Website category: sports
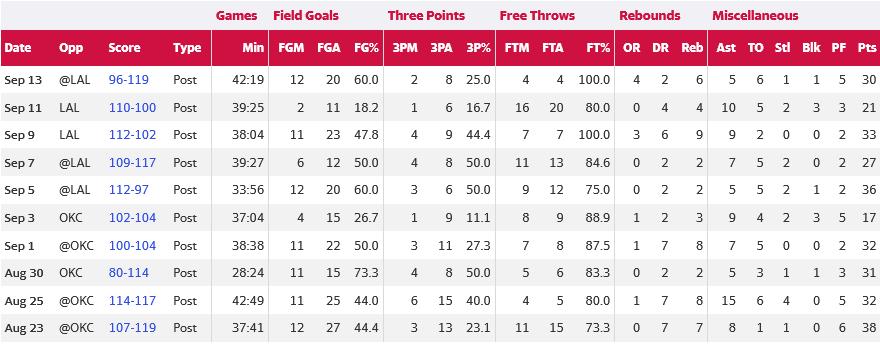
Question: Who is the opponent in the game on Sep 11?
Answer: LAL

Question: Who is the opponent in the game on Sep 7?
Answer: LAL

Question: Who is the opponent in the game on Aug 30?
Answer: OKC

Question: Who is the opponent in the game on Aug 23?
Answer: OKC

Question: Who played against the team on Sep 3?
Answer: OKC

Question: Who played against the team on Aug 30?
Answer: OKC

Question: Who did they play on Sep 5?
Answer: LAL

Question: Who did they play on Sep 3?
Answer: OKC

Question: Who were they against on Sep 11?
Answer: LAL

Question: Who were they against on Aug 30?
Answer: OKC

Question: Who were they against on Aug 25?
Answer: OKC

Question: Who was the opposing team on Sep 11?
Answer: LAL

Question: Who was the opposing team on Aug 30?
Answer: OKC

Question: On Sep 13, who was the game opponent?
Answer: LAL

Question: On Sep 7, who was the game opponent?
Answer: LAL

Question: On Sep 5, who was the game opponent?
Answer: LAL

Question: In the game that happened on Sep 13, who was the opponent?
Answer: LAL

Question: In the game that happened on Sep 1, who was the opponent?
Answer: OKC

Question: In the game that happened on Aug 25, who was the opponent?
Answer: OKC

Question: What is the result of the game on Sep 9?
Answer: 112-102

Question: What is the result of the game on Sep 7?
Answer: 109-117

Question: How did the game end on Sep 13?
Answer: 96-119

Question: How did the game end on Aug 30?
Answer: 80-114

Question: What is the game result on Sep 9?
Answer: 112-102

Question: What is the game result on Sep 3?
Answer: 102-104

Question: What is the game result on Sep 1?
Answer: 100-104

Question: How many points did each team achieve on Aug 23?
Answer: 107-119

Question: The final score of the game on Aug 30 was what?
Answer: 80-114

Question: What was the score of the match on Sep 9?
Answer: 112-102

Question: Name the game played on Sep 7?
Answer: Post

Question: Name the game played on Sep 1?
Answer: Post

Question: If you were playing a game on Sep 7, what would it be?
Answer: Post

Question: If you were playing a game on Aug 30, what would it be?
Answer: Post

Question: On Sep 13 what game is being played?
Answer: Post

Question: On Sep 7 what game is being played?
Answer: Post

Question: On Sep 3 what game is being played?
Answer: Post

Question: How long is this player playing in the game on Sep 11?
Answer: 39:25

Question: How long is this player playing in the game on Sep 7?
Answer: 39:27

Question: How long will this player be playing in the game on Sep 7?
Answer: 39:27

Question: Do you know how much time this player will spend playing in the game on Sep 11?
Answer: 39:25

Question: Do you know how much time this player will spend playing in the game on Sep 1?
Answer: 38:38

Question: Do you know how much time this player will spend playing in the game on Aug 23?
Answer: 37:41

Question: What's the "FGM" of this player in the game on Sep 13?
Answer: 12

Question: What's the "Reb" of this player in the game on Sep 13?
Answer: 6

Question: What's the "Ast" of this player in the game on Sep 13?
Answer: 5

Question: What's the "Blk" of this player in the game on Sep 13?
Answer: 1

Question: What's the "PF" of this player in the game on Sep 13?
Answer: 5

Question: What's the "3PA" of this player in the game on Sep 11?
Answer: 6

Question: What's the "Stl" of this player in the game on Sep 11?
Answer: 2

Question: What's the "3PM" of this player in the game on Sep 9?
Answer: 4

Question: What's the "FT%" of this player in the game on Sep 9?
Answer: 100.0

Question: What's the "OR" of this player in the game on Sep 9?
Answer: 3

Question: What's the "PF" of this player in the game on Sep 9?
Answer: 2

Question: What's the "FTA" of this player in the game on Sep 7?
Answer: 13

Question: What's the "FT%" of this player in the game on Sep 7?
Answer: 84.6

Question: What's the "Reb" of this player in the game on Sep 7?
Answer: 2

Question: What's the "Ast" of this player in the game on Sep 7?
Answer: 7

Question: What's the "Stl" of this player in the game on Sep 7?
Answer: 2

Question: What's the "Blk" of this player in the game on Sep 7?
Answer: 0

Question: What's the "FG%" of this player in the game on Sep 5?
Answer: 60.0

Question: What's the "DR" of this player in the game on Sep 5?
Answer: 2

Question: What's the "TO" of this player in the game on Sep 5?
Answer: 5

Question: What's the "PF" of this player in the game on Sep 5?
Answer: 2

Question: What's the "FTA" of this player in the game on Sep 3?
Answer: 9